Question: How do I get the correct value ?
este value I got from loop is: 2.71828183
actdif = actval - este
When I subtract, the actdif value is : -4.59045
Entire program is:
'''
PROGRAM est_e
c IMPLICIT NONE
INTEGER n, lcv
DOUBLE PRECISION este, reldif, actdif, factor, actval
actval = 2.718281828D0
n=1000
factor = 1
este = 1
DO lcv = 1, n, 1
factor = factor * lcv
este = este + 1/factor
END DO
actdif = actval - este
reldif = actdif/actval
print *, 'The estimate of e is: ', este
print *, 'Actual difference is:', actdif
print *, 'Relative difference is:', reldif
pause
END PROGRAM est_e
'''
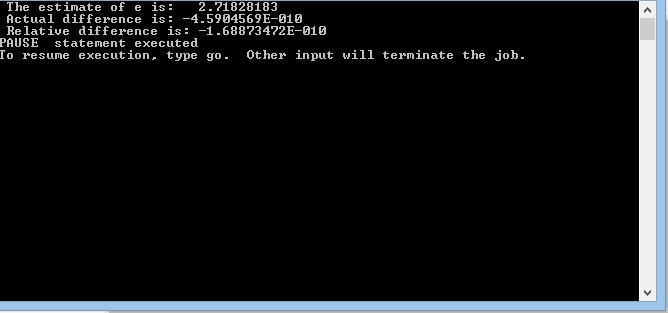
Answer: You are simply mis-reading your output. You claim that the output is:
'''
-4.59045
'''
That claim is contradicted by the screenshot. The actual output is:
'''
-4.5904569E-10
'''
That is a very small number, very close to zero. Note also that your actual value is specified to 10 significant digits, commensurate with the relative error that your program reports. In other words it seems that your estimate is accurate and that your program is behaving correctly.